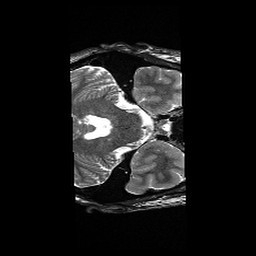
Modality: T2w
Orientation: axial
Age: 28
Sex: male
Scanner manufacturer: siemens
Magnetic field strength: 3 T
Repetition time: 6.1 s
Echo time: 0.104 s